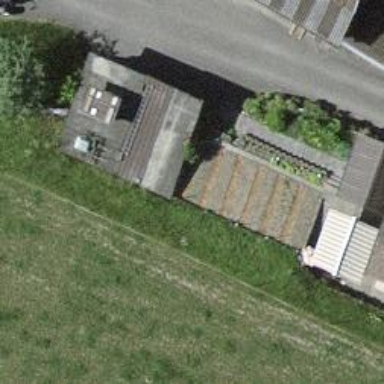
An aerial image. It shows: Garage building.